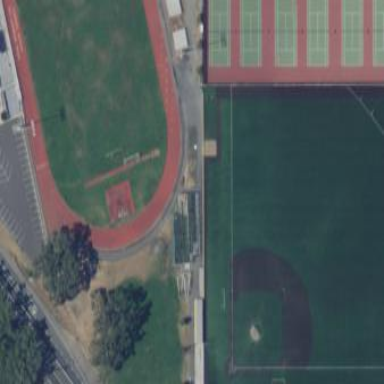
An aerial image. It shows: Pitch designed for baseball and soccer games.